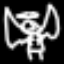
Label: angel